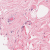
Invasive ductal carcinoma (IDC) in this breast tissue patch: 0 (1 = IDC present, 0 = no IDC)